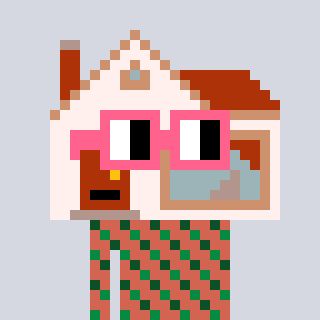
a pixel art character with square pink glasses, a house-shaped head and a peachy-colored body on a cool background